Field crop: tomato
Growth stage: 2
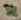
Species: solanum